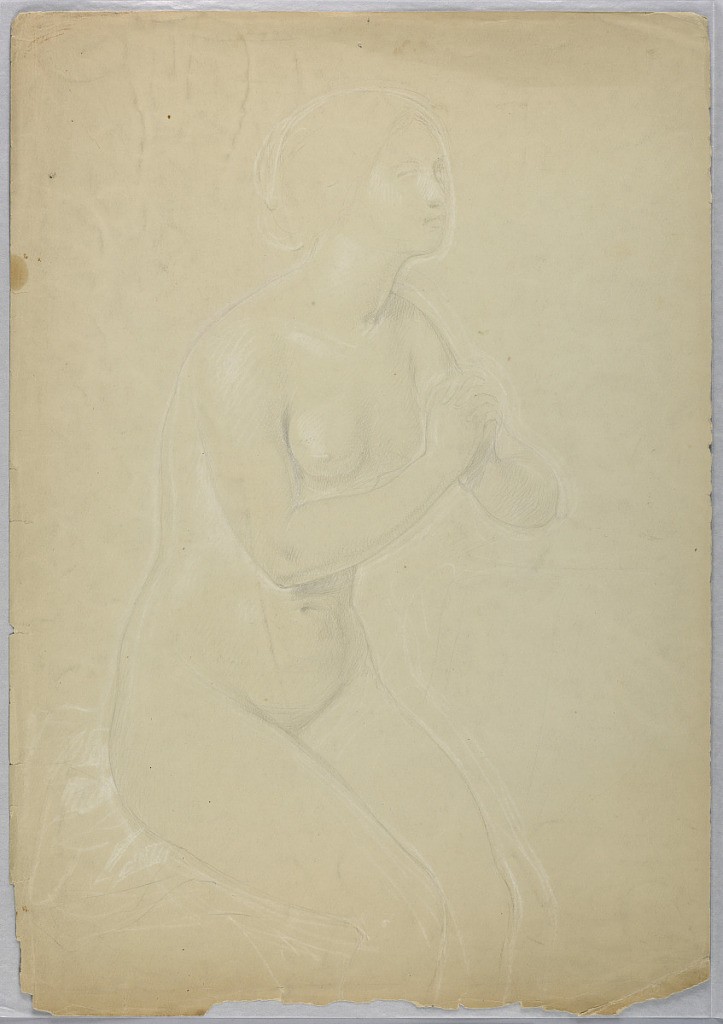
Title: Female Nude, Study for "A Magdalen"
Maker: Daniel Huntington, American, 1816–1906
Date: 1852
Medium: Graphite and white chalk on buff wove paper
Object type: Drawing
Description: Female nude facing towards the right, her hands together as if praying or pleading. Verso: A three-quarter nude of a young man, shown from below. A roll of paper in his right hand.